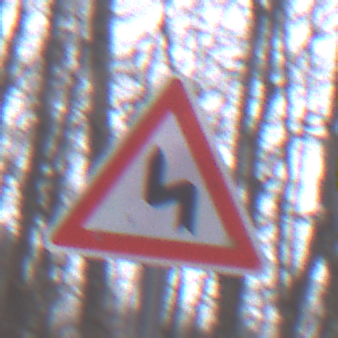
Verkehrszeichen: DoppelkurveZunaechstLinks
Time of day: Midday
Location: Outdoor (Nature)
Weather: Overcast
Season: Autumn
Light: Natural